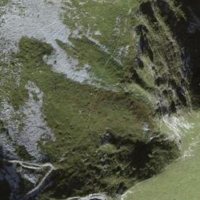
EUNIS habitat code: 26
Species observed at this site:
Clinopodium vulgare
Zygaena filipendulae
Pyrrhocorax graculus
Prunella collaris